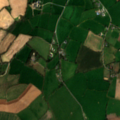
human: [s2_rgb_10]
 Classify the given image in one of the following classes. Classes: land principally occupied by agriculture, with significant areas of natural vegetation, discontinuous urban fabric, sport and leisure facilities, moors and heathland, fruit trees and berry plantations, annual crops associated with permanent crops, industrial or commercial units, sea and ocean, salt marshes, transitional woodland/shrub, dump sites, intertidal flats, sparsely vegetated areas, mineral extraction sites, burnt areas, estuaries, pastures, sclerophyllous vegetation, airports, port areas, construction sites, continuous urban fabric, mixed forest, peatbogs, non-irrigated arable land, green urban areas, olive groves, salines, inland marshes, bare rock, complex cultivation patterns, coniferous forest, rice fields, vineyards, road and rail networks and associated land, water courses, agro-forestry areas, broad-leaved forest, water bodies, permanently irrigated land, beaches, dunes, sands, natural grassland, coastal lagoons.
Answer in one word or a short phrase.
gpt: non-irrigated arable land, pastures